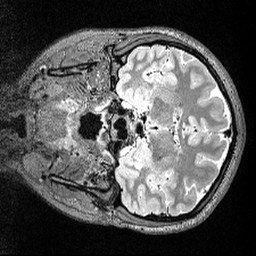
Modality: T2w
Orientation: coronal
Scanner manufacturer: siemens
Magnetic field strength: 3 T
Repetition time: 3.2 s
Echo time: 0.566 s